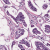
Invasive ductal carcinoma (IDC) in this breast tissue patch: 1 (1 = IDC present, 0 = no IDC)